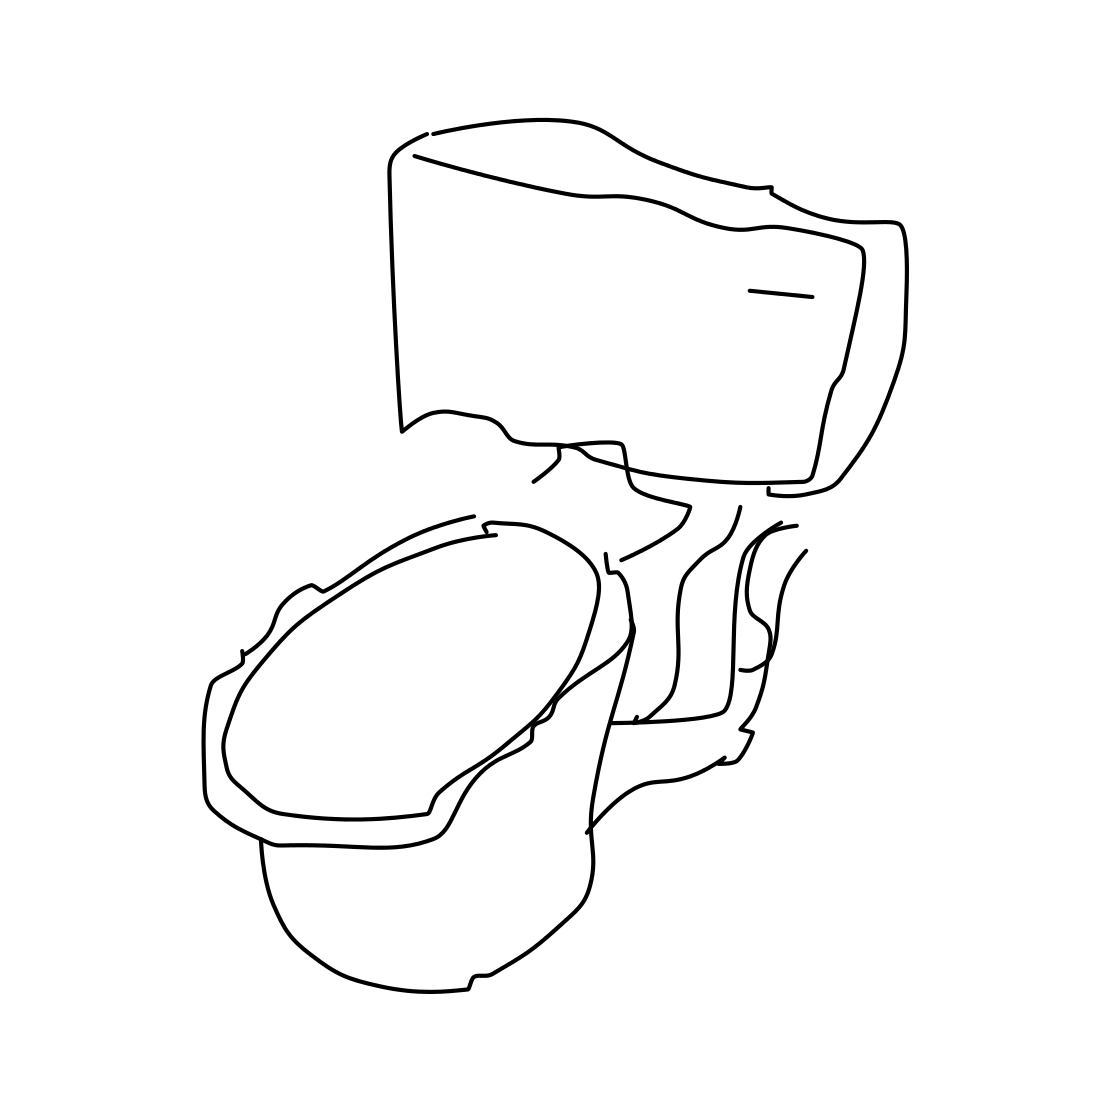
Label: toilet